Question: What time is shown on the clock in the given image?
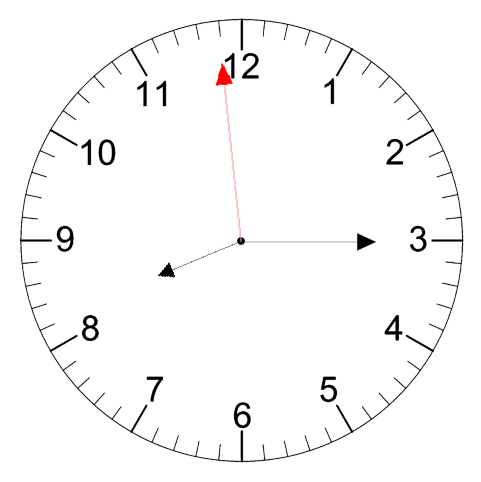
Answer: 08:14:59